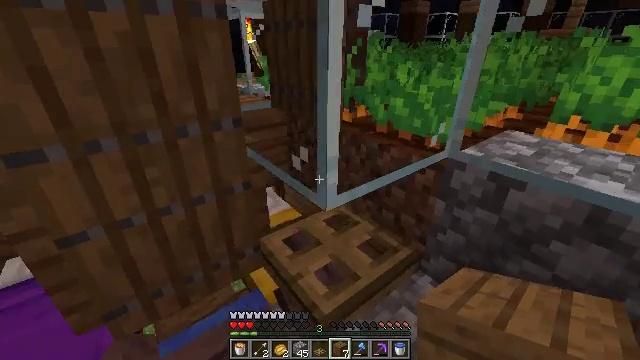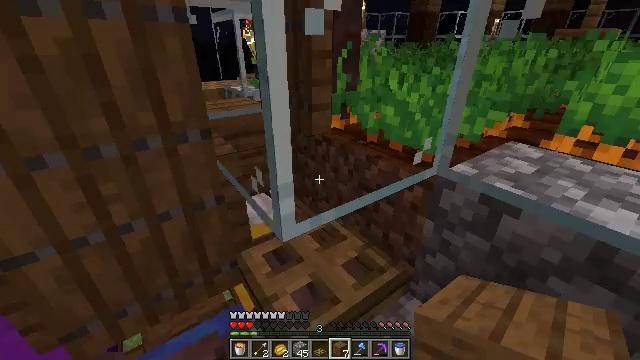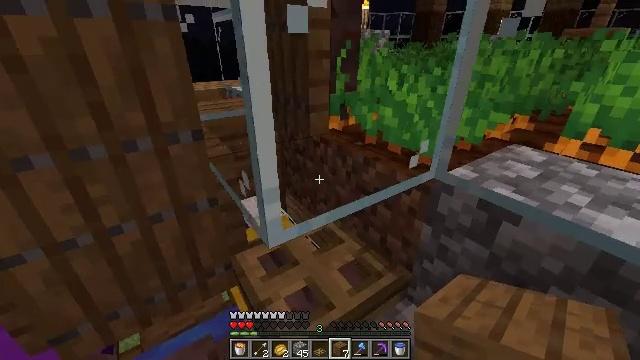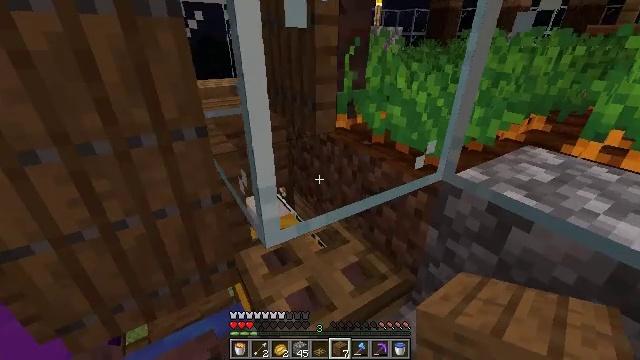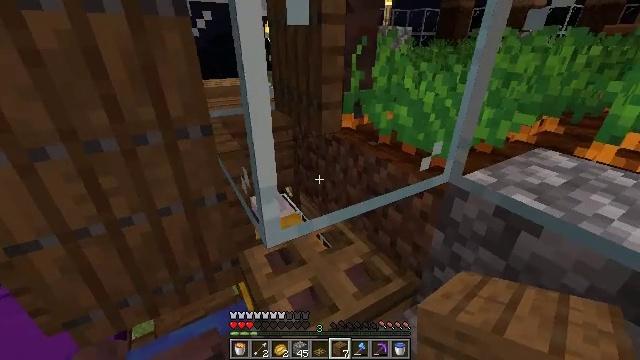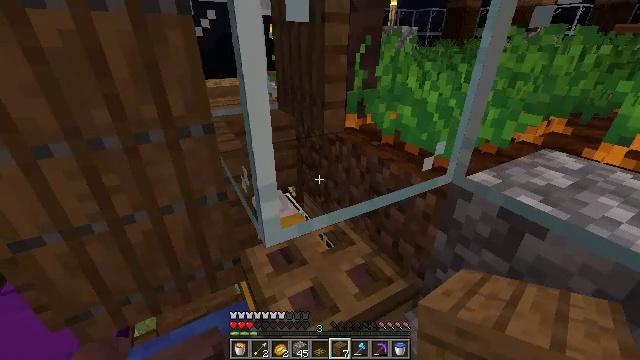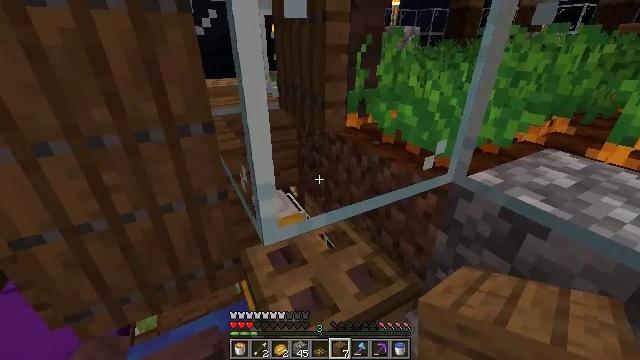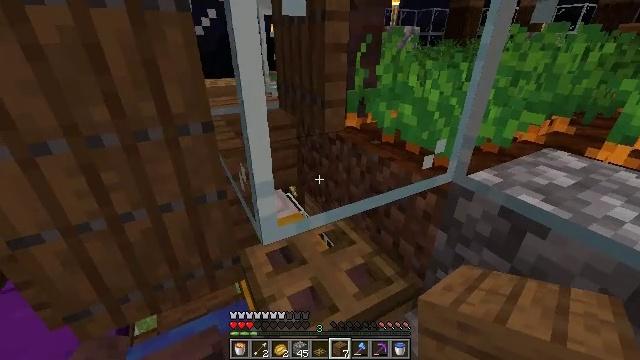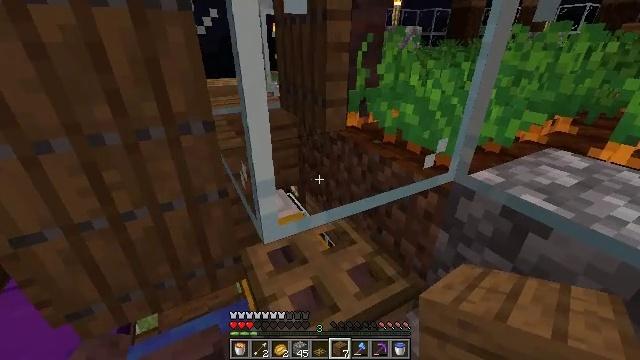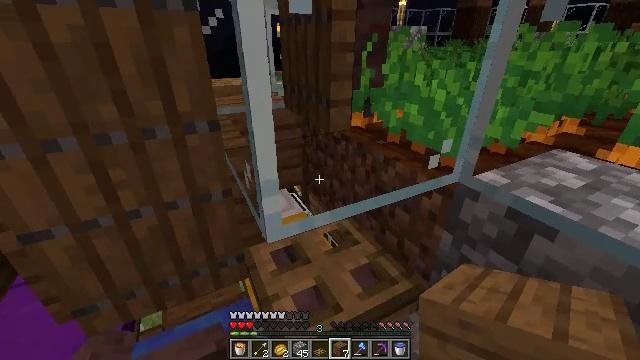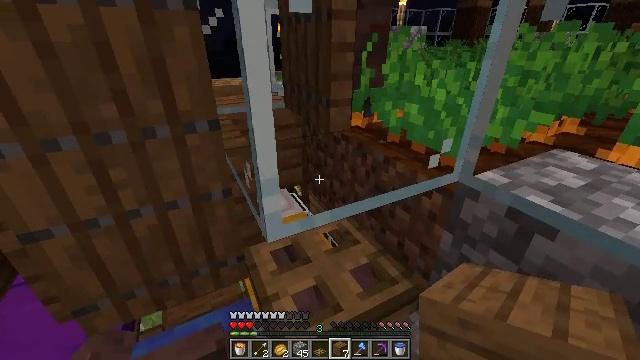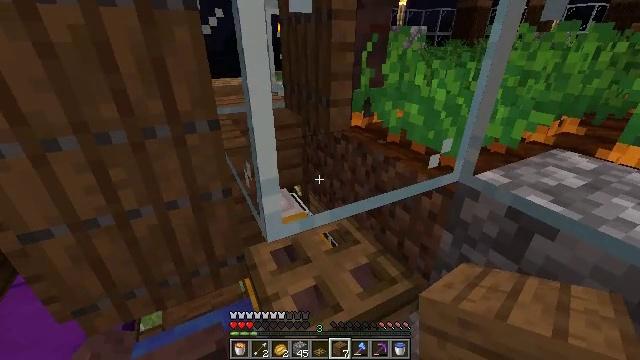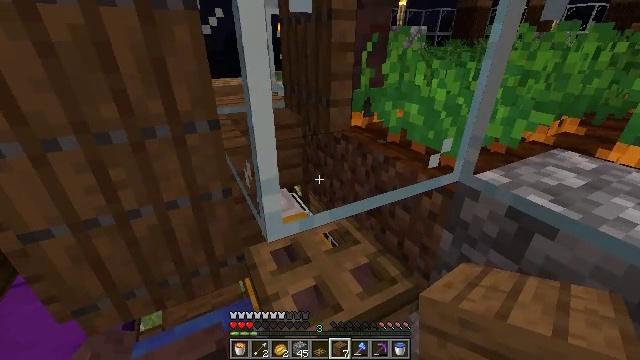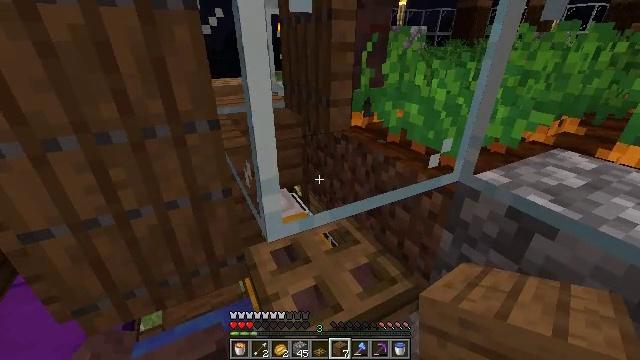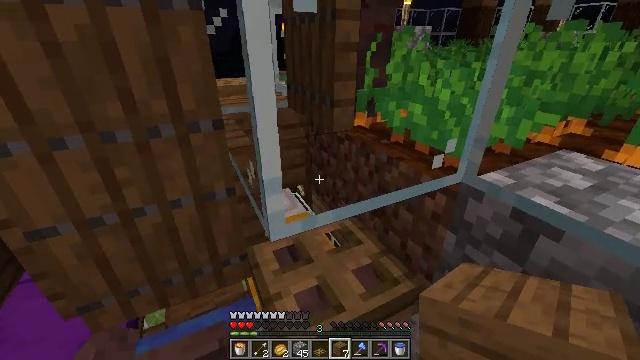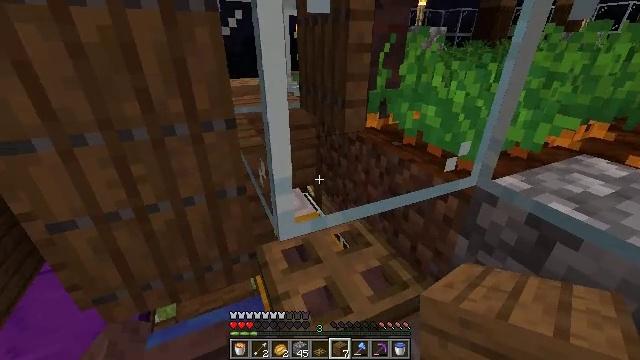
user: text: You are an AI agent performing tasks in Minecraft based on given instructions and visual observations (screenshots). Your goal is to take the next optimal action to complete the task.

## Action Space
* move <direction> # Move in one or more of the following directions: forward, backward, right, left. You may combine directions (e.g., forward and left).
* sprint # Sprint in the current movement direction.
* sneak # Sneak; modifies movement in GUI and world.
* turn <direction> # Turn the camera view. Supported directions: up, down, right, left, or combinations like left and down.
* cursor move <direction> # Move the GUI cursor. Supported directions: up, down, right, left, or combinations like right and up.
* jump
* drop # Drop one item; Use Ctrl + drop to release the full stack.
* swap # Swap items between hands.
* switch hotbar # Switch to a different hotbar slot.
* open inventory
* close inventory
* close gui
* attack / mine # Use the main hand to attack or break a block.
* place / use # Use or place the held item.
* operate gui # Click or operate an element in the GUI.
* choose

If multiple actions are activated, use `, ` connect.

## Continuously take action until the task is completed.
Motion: motion action
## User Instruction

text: Collect the spruce trapdoor from its position.
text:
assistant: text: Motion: move right, turn left
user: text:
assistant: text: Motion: turn left
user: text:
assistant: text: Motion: turn left
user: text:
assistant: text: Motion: turn left
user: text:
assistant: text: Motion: turn left
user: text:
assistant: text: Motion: no_op
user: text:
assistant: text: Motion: no_op
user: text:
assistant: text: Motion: no_op
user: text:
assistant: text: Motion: no_op
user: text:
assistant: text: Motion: no_op
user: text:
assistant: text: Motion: no_op
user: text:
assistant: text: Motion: no_op
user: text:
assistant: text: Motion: no_op
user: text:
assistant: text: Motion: no_op
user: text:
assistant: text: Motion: turn left
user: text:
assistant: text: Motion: turn left
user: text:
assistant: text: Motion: move left, turn left and up
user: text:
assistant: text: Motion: move left
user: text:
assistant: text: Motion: no_op
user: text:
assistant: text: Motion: no_op
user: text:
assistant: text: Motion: no_op
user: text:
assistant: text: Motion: no_op
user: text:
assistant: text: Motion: no_op
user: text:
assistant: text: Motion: no_op
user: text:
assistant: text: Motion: no_op
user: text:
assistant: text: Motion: no_op
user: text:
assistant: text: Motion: no_op
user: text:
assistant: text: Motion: no_op
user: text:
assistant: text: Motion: no_op
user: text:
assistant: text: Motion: turn left